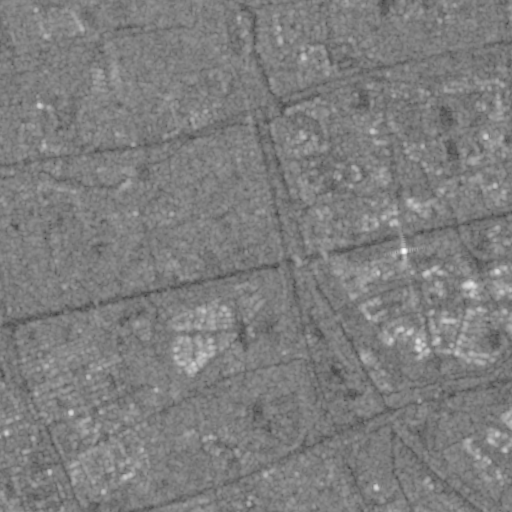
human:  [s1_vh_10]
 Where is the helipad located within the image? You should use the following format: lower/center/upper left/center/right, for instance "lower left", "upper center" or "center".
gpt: The helipad is located in the center right of the image.
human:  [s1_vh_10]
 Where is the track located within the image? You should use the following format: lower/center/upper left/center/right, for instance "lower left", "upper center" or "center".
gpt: The track is located in the lower right of the image.
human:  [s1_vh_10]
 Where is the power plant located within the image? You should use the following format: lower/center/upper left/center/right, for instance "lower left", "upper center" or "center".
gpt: There is no power plant in the image.

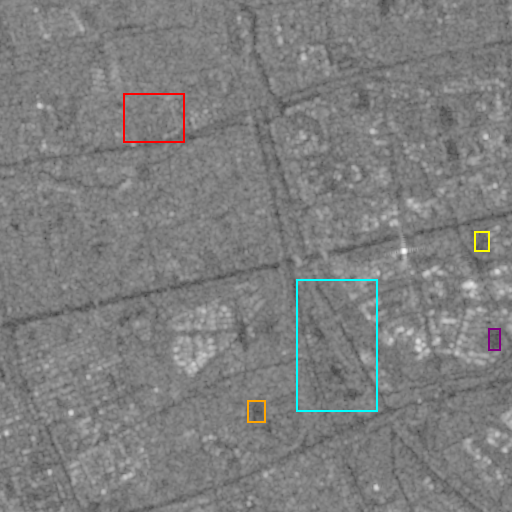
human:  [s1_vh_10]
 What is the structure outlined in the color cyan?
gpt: The structure outlined in cyan is a park.
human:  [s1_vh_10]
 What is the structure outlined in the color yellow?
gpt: The structure outlined in yellow is a parking lot.
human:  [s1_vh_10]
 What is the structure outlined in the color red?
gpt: The structure outlined in red is a power substation.
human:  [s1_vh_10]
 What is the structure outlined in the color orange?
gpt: The structure outlined in orange is a stadium.
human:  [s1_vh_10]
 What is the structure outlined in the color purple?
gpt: The structure outlined in purple is a track.
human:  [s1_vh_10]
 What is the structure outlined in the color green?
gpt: There is no green outline.